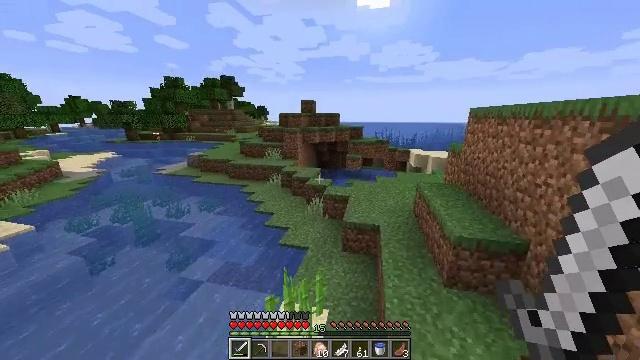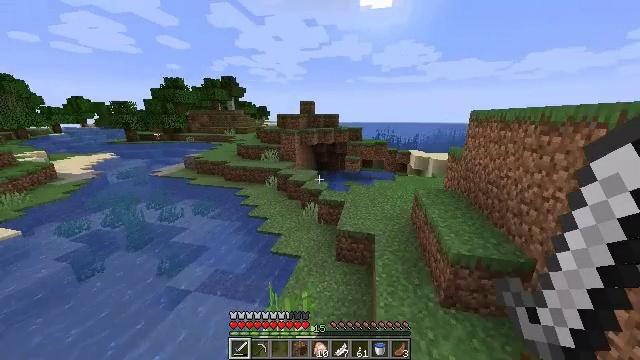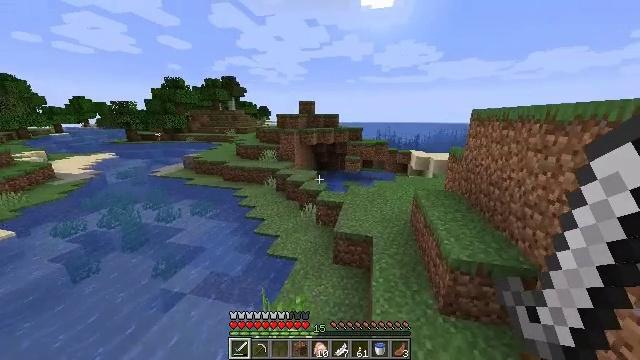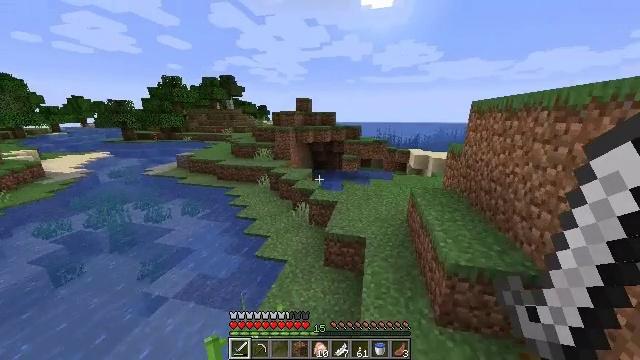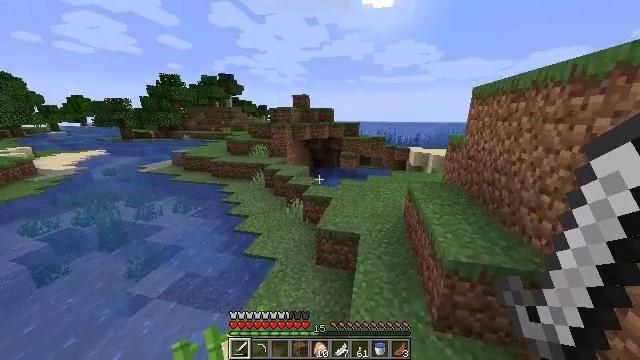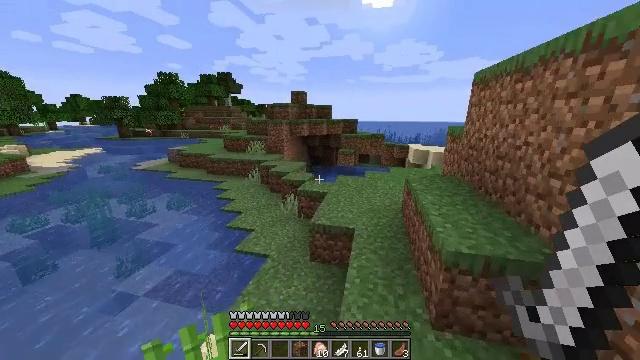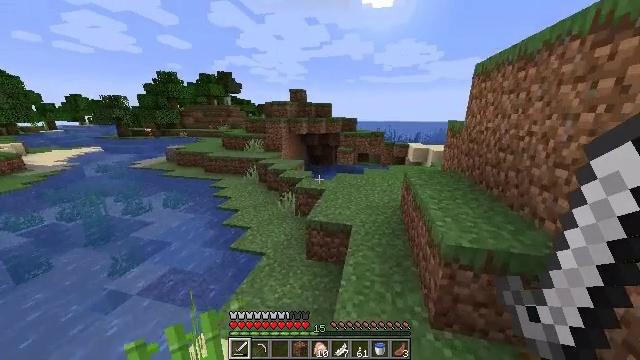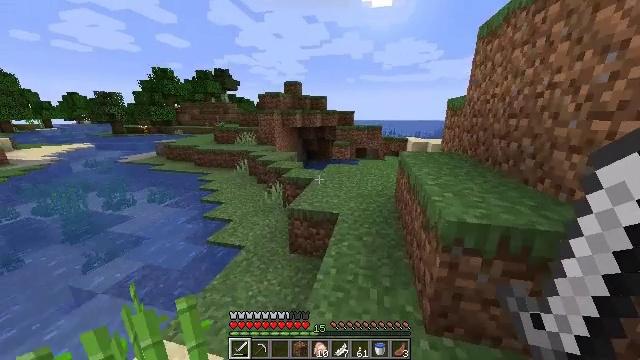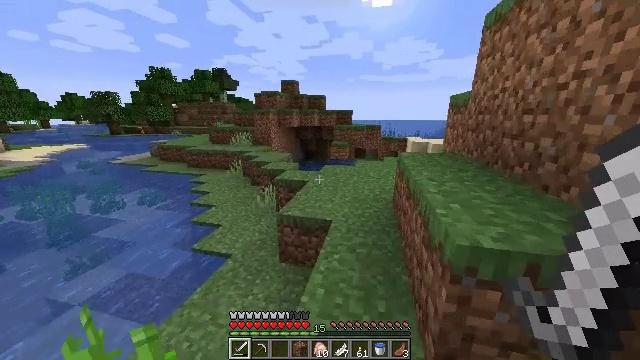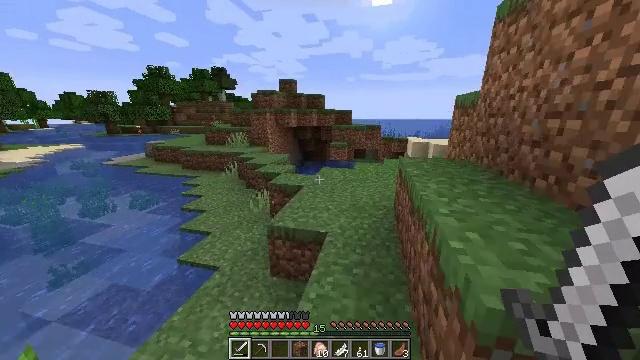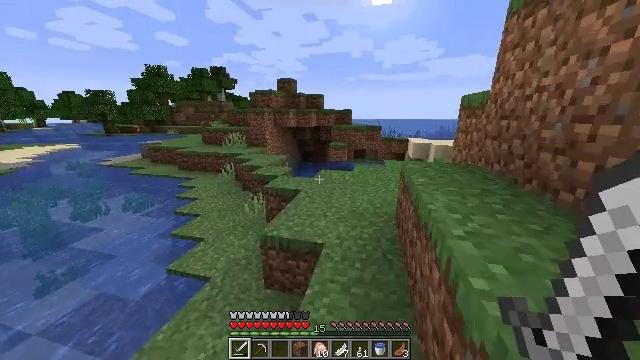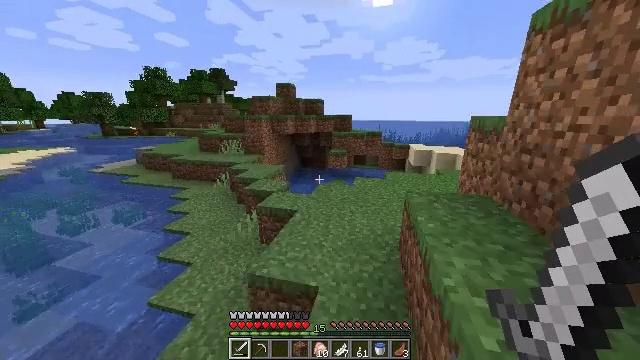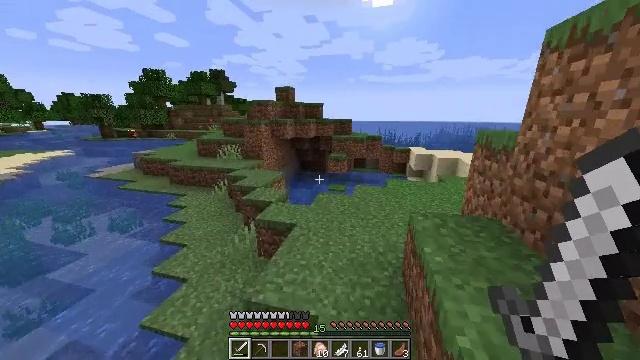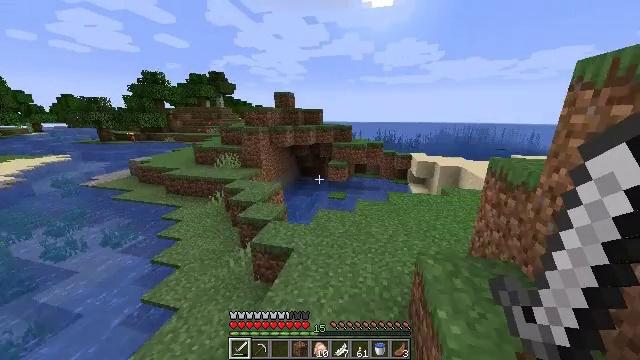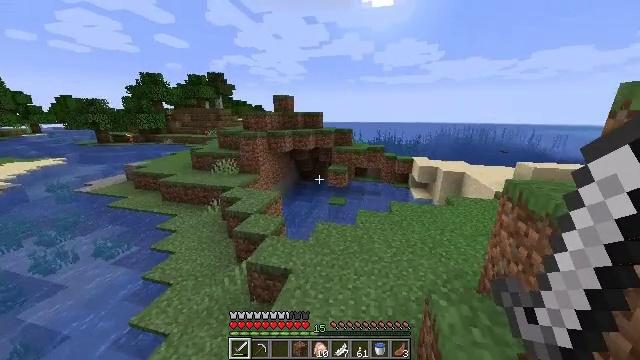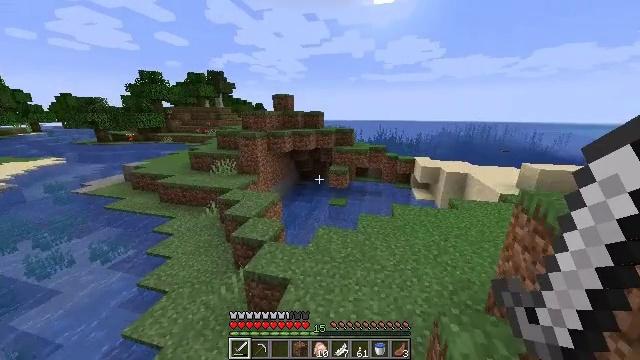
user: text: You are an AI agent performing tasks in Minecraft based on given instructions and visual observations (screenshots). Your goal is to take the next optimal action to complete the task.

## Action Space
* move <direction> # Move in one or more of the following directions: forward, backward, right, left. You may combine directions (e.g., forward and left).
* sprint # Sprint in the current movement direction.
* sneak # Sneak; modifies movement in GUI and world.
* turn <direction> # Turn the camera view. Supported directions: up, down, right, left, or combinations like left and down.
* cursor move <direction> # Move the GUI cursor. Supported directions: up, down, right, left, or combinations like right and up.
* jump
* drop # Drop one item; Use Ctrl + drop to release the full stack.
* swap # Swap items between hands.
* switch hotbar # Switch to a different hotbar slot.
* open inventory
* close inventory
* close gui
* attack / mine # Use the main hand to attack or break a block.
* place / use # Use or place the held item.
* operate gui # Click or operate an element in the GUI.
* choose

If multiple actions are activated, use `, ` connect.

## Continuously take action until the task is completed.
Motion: motion action
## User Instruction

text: Collect sand to make glass.
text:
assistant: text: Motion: move forward and move right, sprint, jump
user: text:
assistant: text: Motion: move forward and move right, sprint
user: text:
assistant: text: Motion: move forward and move right, sprint
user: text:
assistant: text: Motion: move forward and move right, sprint
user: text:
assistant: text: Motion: move forward and move right, sprint
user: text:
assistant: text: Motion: move forward and move right, sprint
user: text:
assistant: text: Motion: move forward, sprint
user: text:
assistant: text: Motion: move forward, sprint
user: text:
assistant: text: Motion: move forward, sprint
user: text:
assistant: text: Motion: move forward, sprint
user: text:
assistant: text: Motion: move forward, sprint, jump
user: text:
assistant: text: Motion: move forward, sprint, jump
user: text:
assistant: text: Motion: move forward, sprint, jump
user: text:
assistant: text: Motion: move forward
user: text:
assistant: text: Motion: move forward
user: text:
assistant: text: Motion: move forward
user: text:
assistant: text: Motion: move forward
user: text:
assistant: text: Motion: move forward, turn right and down
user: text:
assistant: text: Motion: move forward, turn right and down
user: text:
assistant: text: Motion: move forward, turn right and down
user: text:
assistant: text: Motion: move forward, turn right and down
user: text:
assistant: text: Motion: move forward, turn right
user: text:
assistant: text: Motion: move forward, turn right
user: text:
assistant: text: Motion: move forward, turn right
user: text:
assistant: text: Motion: move forward
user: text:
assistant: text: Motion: move forward
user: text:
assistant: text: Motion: move forward
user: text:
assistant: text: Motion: move forward
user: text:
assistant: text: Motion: move forward
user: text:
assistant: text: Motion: move forward